Question: i'm use below query for fetch my data with an ordernumber...
'''
SELECT Details.Quantity,
Details.OrderNumber,
Orders.OrderDate,
Products.ProductName,
Products.UnitPrice ,
Details.Quantity*Products.UnitPrice as qprice
FROM Details
INNER JOIN Orders
ON Details.OrderNumber = Orders.OrderNumber
INNER JOIN Products
ON Details.ProductID = Products.ProductID
where Orders.OrderNumber='14195'
'''
this query give me below result

now i want give sum of qprice column..
how can i do this??
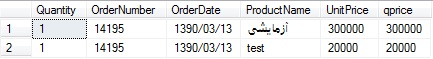
Answer: Like this?
'''
SELECT SUM(Details.Quantity * Products.UnitPrice) AS Amount
FROM Details
INNER JOIN Orders ON
Details.OrderNumber = Orders.OrderNumber
INNER JOIN Products ON
Details.ProductID = Products.ProductID
WHERE Orders.OrderNumber = '14195'
'''
If you need to have TotalAmount as an extra column to what you already have then:
'''
SELECT
Details.Quantity,
Details.OrderNumber,
Orders.OrderDate,
Products.ProductName,
Products.UnitPrice,
Details.Quantity*Products.UnitPrice as qprice,
SUM(Details.Quantity*Products.UnitPrice) OVER() TotalAmount
FROM Details
INNER JOIN Orders ON
Details.OrderNumber = Orders.OrderNumber
INNER JOIN Products ON
Details.ProductID = Products.ProductID
WHERE Orders.OrderNumber = '14195'
'''